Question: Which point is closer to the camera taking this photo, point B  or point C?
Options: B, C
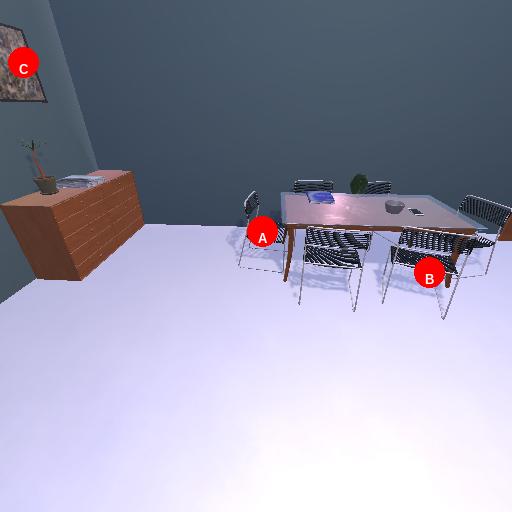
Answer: B